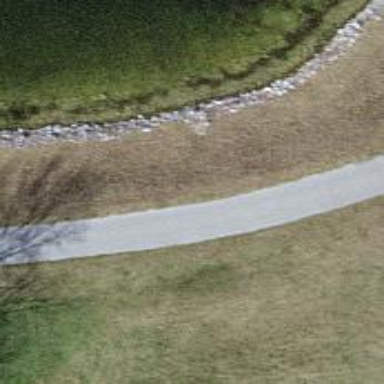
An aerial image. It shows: Designated path for golf carts.